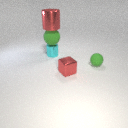
small cyan metal cylinder below large green rubber sphere